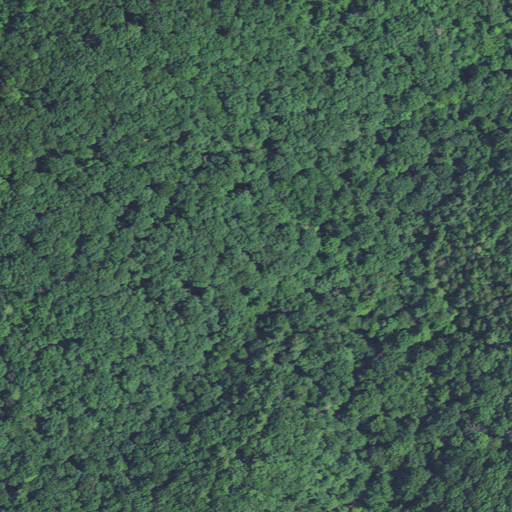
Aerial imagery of valley in West Virginia named Rocky Hollow containing deciduous forest and mixed forest